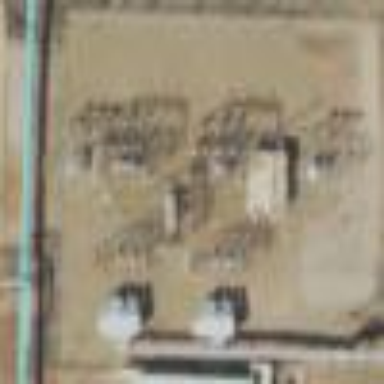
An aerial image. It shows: Industrial substation surrounded by fence.